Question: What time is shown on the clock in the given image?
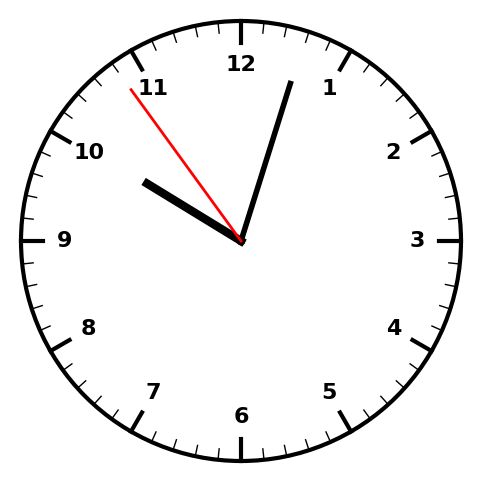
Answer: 10:02:54